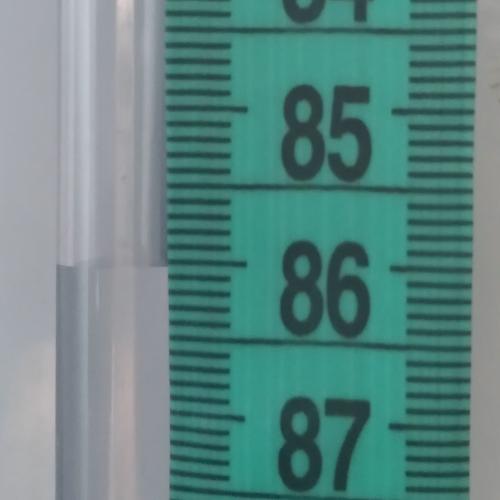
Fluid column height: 86.0 cm